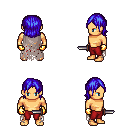
a pixel art fantasy rpg character, male body template, human, tanned skin, gray tattered cape, red pants, blue long bangs hairstyle, gold gloves, dagger, four views (front, back, left, right), 2x2 character sprite sheet, small pixel art, hard edges, no anti-aliasing